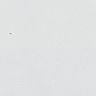
Metastatic tissue present: no